Question: How we can sum some SubItems in TListView? If you look at picture in below,

Fist, we fill 'Col 1' to 'Col 4' for 'Group1' and 'Group2'. The problem is, how we can sum the SubItems 'Col 2' and put the result in 'Col 3'. The picture i post at above is clear, but if i want to explain for how to sum, Its kinda you sum current SubItem of ListView with above SubItem. And, for first SubItem in each group we put same number like 'Col 2'.
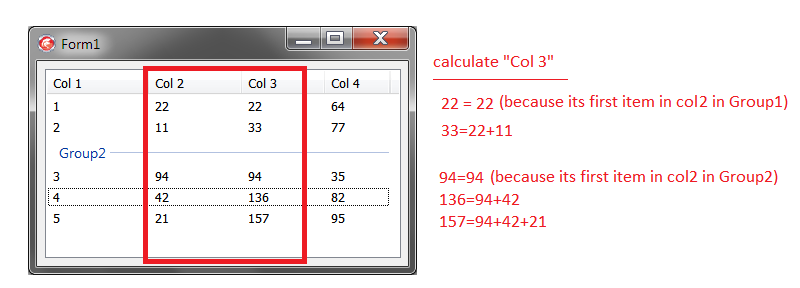
Answer: Something like this might do what you want:
'''
procedure TForm1.Button1Click(Sender: TObject);
var
I: Integer;
Value: Integer;
GroupID: Integer;
GroupSum: Integer;
begin
GroupID := 0;
GroupSum := 0;
for I := 0 to ListView1.Items.Count - 1 do
begin
if Assigned(ListView1.Items[I].SubItems) and
(ListView1.Items[I].SubItems.Count > 0) and
TryStrToInt(ListView1.Items[I].SubItems[0], Value) then
begin
if GroupID <> ListView1.Items[I].GroupID then
begin
GroupSum := 0;
GroupID := ListView1.Items[I].GroupID;
end;
GroupSum := GroupSum + Value;
if ListView1.Items[I].SubItems.Count < 2 then
ListView1.Items[I].SubItems.Add(IntToStr(GroupSum))
else
ListView1.Items[I].SubItems[1] := IntToStr(GroupSum);
end;
end;
end;
'''
Well, for those who want to simulate OP's situation, here's a code (just place a list view component on a form and write the event handler):
'''
procedure TForm1.FormCreate(Sender: TObject);
var
ListItem: TListItem;
ListGroup: TListGroup;
ListColumn: TListColumn;
begin
ListView1.Clear;
ListView1.GroupView := True;
ListView1.ViewStyle := vsReport;
ListColumn := ListView1.Columns.Add;
ListColumn.Caption := 'Column 1';
ListColumn.Width := 90;
ListColumn := ListView1.Columns.Add;
ListColumn.Caption := 'Column 2';
ListColumn.Width := 90;
ListColumn := ListView1.Columns.Add;
ListColumn.Caption := 'Column 3';
ListColumn.Width := 90;
ListGroup := ListView1.Groups.Add;
ListGroup.GroupID := 0;
ListGroup.Header := 'Group 1';
ListGroup := ListView1.Groups.Add;
ListGroup.GroupID := 1;
ListGroup.Header := 'Group 2';
ListItem := ListView1.Items.Add;
ListItem.GroupID := 0;
ListItem.Caption := 'Item 1';
ListItem.SubItems.Add('22');
ListItem := ListView1.Items.Add;
ListItem.GroupID := 0;
ListItem.Caption := 'Item 2';
ListItem.SubItems.Add('11');
ListItem := ListView1.Items.Add;
ListItem.GroupID := 1;
ListItem.Caption := 'Item 3';
ListItem.SubItems.Add('94');
ListItem := ListView1.Items.Add;
ListItem.GroupID := 1;
ListItem.Caption := 'Item 4';
ListItem.SubItems.Add('42');
ListItem := ListView1.Items.Add;
ListItem.GroupID := 1;
ListItem.Caption := 'Item 5';
ListItem.SubItems.Add('21');
end;
'''